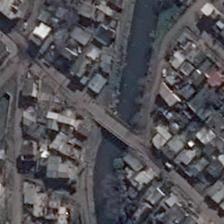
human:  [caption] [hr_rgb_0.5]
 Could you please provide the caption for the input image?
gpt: a bridge is on a river with many buildings on two sides of it .

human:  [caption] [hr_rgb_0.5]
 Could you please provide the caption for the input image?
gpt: many buildings are in two sides of a river with a bridge .

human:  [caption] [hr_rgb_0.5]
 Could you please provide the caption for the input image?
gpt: the bridge across the river passes through the city, connecting both banks of the river .

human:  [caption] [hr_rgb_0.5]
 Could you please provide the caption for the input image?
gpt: a straight bridge through a dark blue river and no car on it .

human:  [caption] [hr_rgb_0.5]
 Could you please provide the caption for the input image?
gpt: a bridge is on a river with many buildings on two sides .